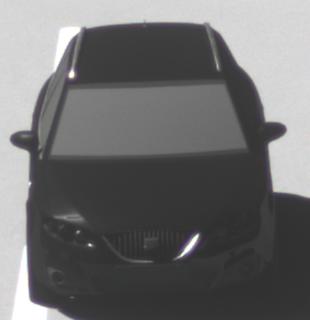
Make: SEAT
Model: Exeo ST 1.6
Detailed model: Exeo (3R) ST
Model produced from: 2010/05
Model produced until: 2010/08
Doors: 5
Color: black
Road condition: dry road
Daytime: midday
Contrast: high contrast